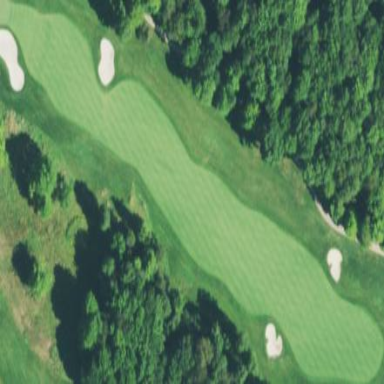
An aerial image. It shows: Scenic golf fairway.